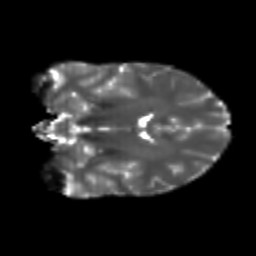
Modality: T2w
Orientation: coronal
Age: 20
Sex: female
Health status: healthy
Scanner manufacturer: philips
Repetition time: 7.385 s
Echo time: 0.08599 s